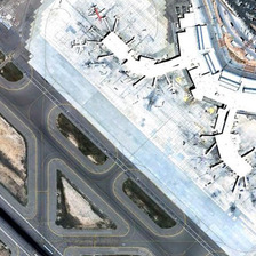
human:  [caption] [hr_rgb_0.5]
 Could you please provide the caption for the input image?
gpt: white airport and grey take off runway beside .

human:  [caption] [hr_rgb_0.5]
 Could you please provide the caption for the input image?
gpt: airport building and airplanes are standing on a white and blue tarmac  adjacent to which is airport flight paths decorated with lawns and wasteland .

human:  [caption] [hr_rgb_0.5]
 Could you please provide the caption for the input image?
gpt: airport building and airplanes are standing on a white and blue tarmac

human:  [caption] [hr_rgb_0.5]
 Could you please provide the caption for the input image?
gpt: the white passenger termial building sits alongside two runways .

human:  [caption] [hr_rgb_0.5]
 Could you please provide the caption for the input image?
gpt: several planes are near a building in an airport with a parking lot and several runways .